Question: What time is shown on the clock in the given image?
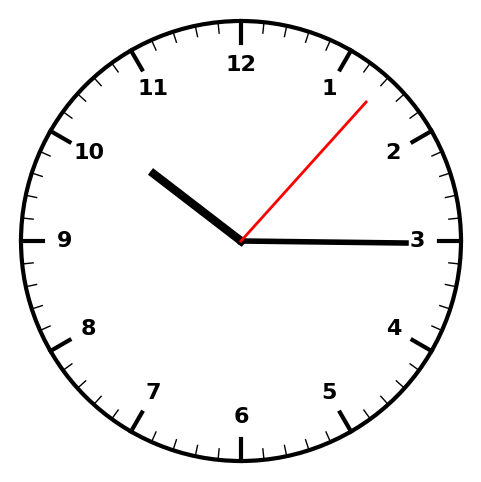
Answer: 10:15:07